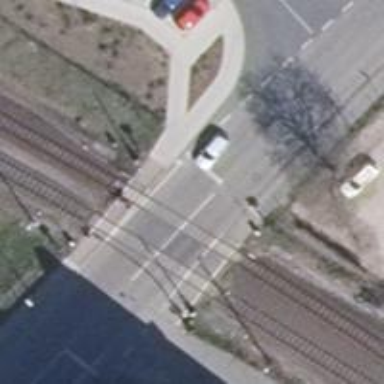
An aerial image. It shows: Railway level crossing.